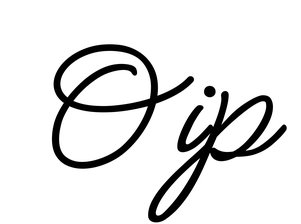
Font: MeowScript-Regular